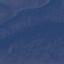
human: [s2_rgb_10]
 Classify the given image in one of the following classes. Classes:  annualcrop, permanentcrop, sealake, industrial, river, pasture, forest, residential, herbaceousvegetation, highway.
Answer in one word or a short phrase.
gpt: HerbaceousVegetation